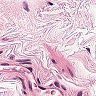
Metastatic tissue present: no